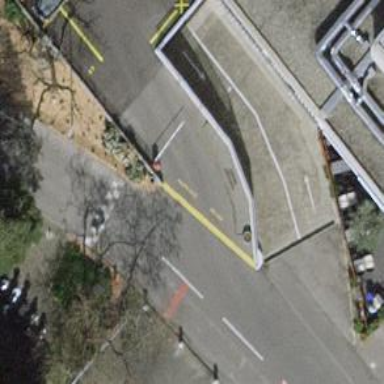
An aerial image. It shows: Lift gate barrier.